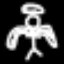
Label: angel